Question: I am trying to fix our parallax effect on our demo site however for the life of me I cannot get it working correctly. The parallax effect works perfectly however the positioning of the image repeats below. The issue occurs when the browser window is not full width.
'''
background: URL(http://www.oddpandadesign.co.uk/albaband/wp-content/uploads/2014/03/parallax_head.png) 50% 0 fixed;
background-size: cover;
'''
'''
jQuery(document).ready(function(){
// cache the window object
$window = jQuery(window);
jQuery('section[data-type="background"]').each(function(){
// declare the variable to affect the defined data-type
var $scroll = jQuery(this);
jQuery(window).scroll(function() {
// HTML5 proves useful for helping with creating JS functions!
// also, negative value because we're scrolling upwards
var yPos = -($window.scrollTop() / $scroll.data('speed'));
// background position
var coords = '50% '+ yPos + 'px';
// move the background
$scroll.css({ backgroundPosition: coords });
}); // end window scroll
}); // end section function
}); // close out script
/* Create HTML5 element for IE */
document.createElement("section");
'''

I am not sure if its the image (though we have tried several) or the code is incorrect.This is not the first experience with parallax and it generally is simple so im a bit confused
Thanks for any help
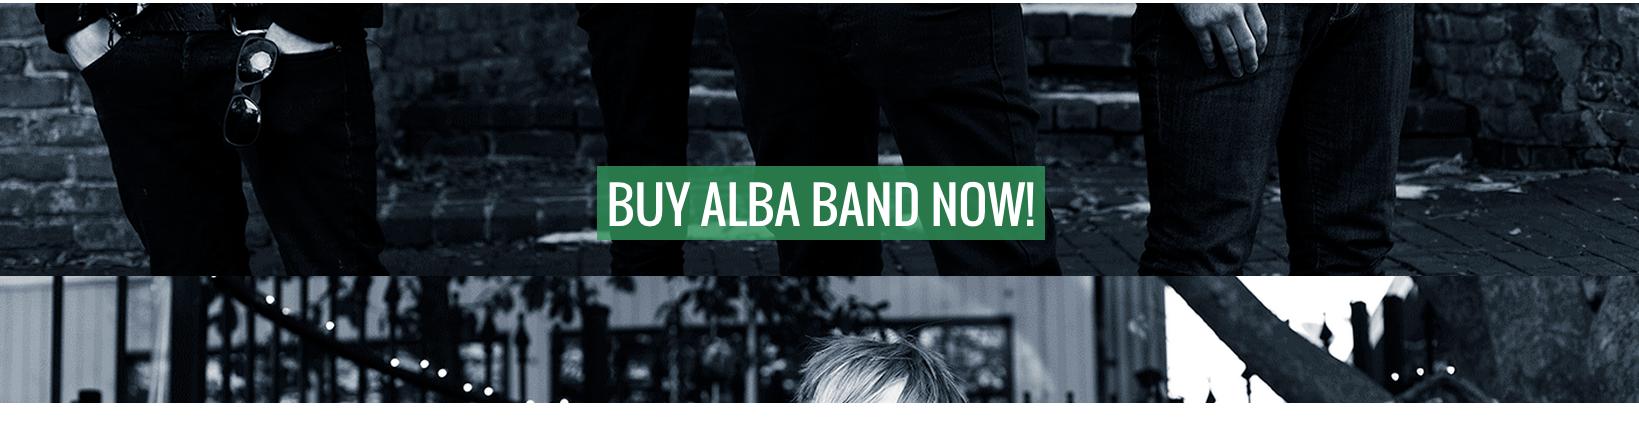
Answer: I had to change
'''
background: URL(http://www.oddpandadesign.co.uk/albaband/wp-content/uploads/2014/03/parallax_head.png) 50% 0 fixed;
'''
to
'''
background: URL(http://www.oddpandadesign.co.uk/albaband/wp-content/uploads/2014/03/parallax_head.png) fixed;
background-position: center top!important;
'''